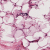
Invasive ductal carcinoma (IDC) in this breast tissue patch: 0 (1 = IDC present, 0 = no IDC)